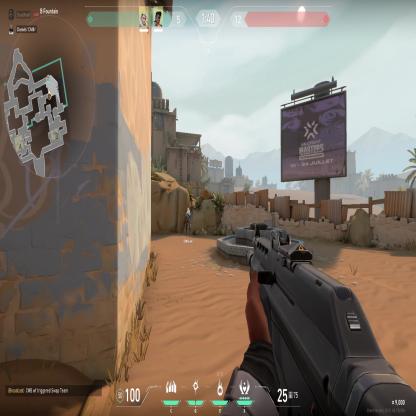
Label: teammate